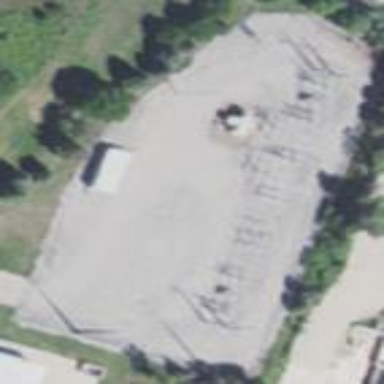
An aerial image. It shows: Distribution-level power substation.